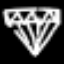
Label: diamond